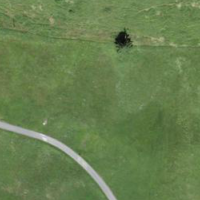
EUNIS habitat code: 24
Species observed at this site:
Caltha palustris